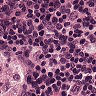
Metastatic tissue present: no